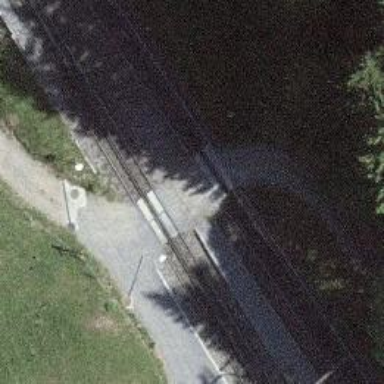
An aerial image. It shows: Railway level crossing.